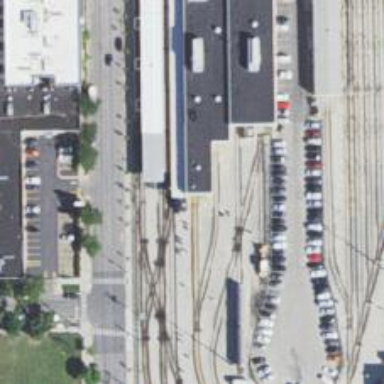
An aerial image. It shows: Building passage tunnel electrified for rail service in yard.